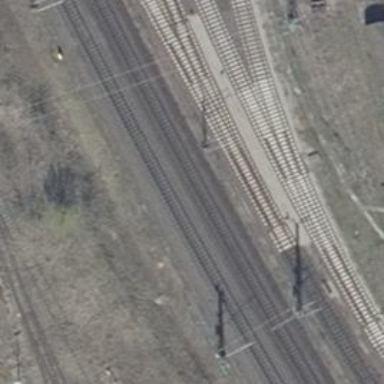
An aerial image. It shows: Railway switch with the turnout on the right side.